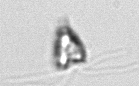
Label: Pyramimonas_longicauda